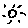
Label: sun